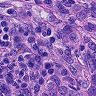
Metastatic tissue present: yes